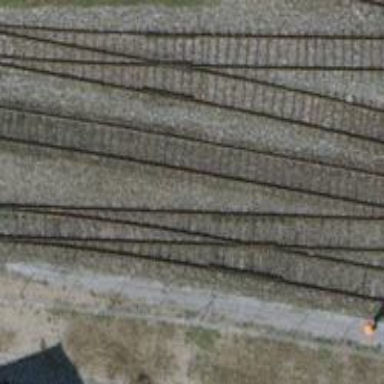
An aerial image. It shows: Preserved railway siding with electrified contact line.